Aerial crown-view tile of a tropical tree (Barro Colorado Island, Panama), acquired 20241216:
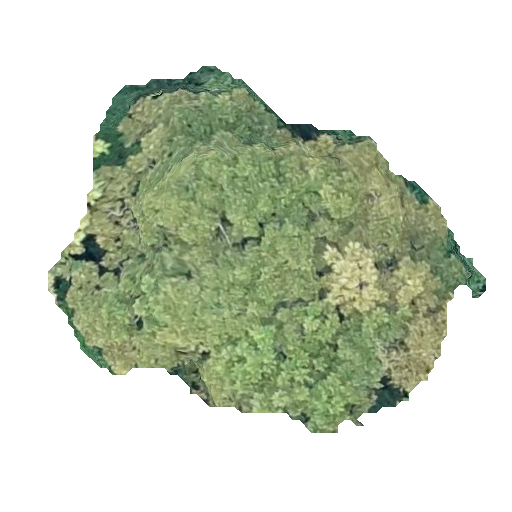
Species: Dipteryx oleifera
GBIF accepted scientific name: Dipteryx oleifera
Crown area: 149.302 m²